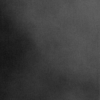
Label: dusty